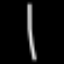
Label: line